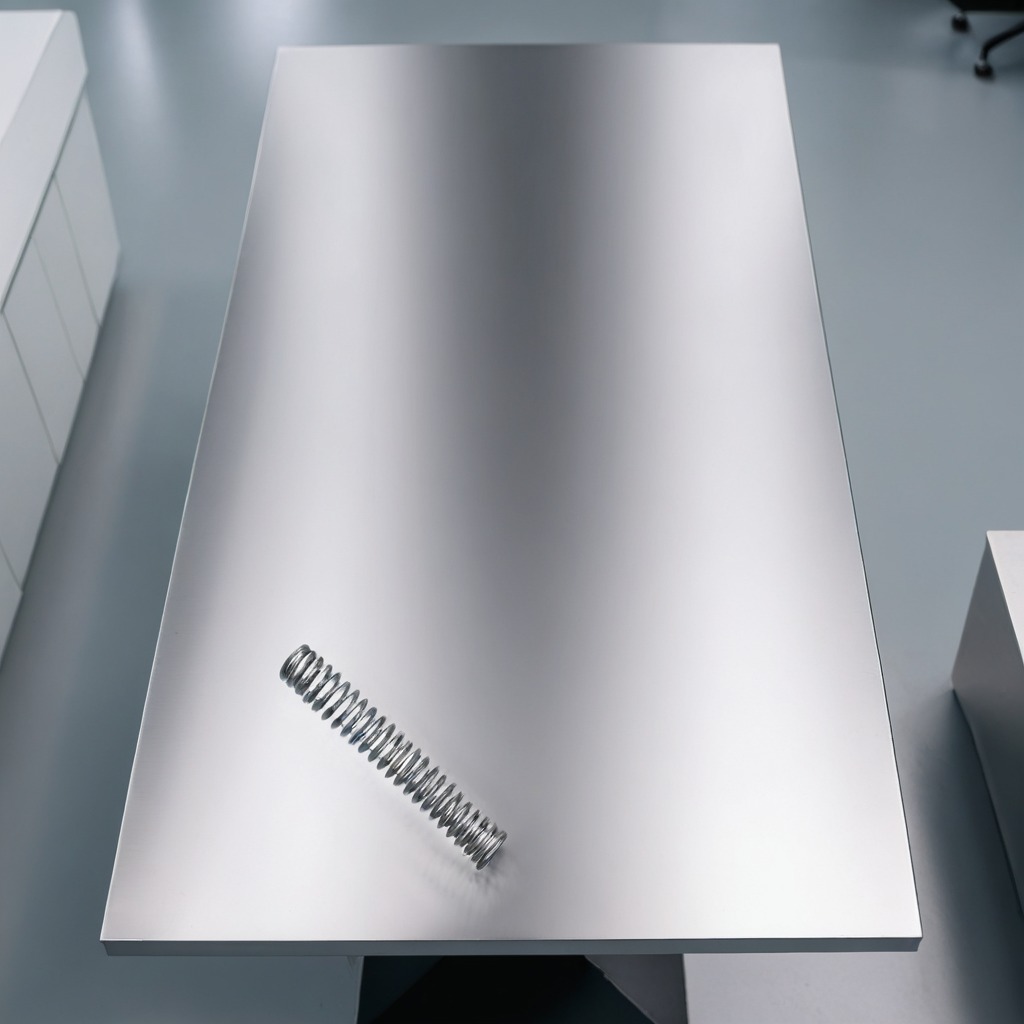
A coiled metal spring is lying on the stainless steel table in a high-end prototyping lab.